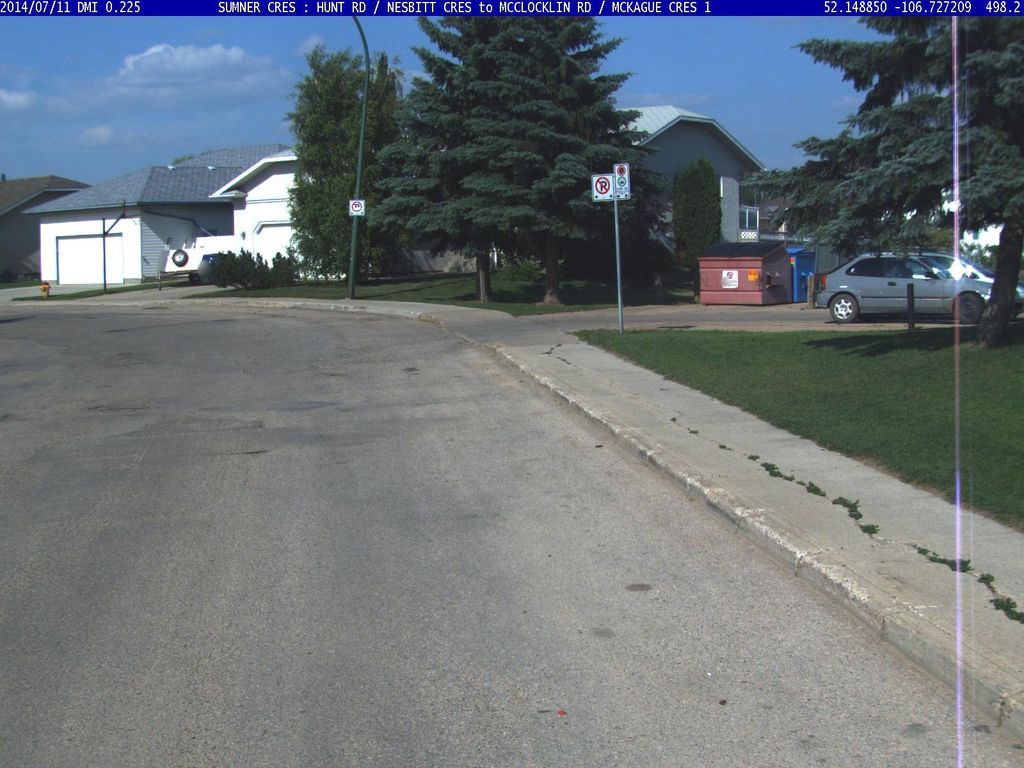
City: saskatoon